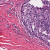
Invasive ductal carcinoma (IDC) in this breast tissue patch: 0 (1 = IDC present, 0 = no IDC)